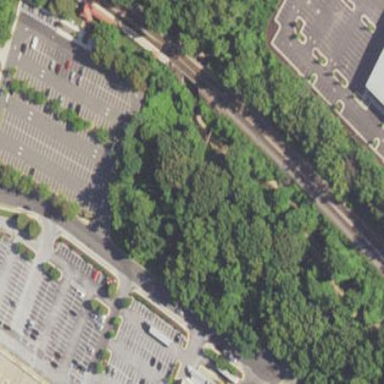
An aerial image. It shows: Parking area with surface dedicated for park and ride.